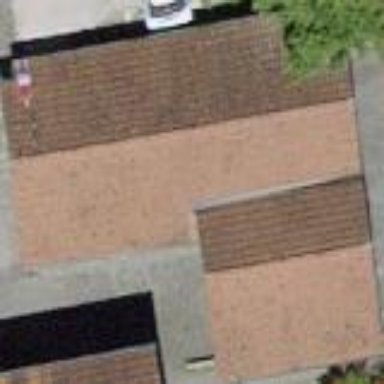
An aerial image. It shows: Carport structure.